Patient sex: M
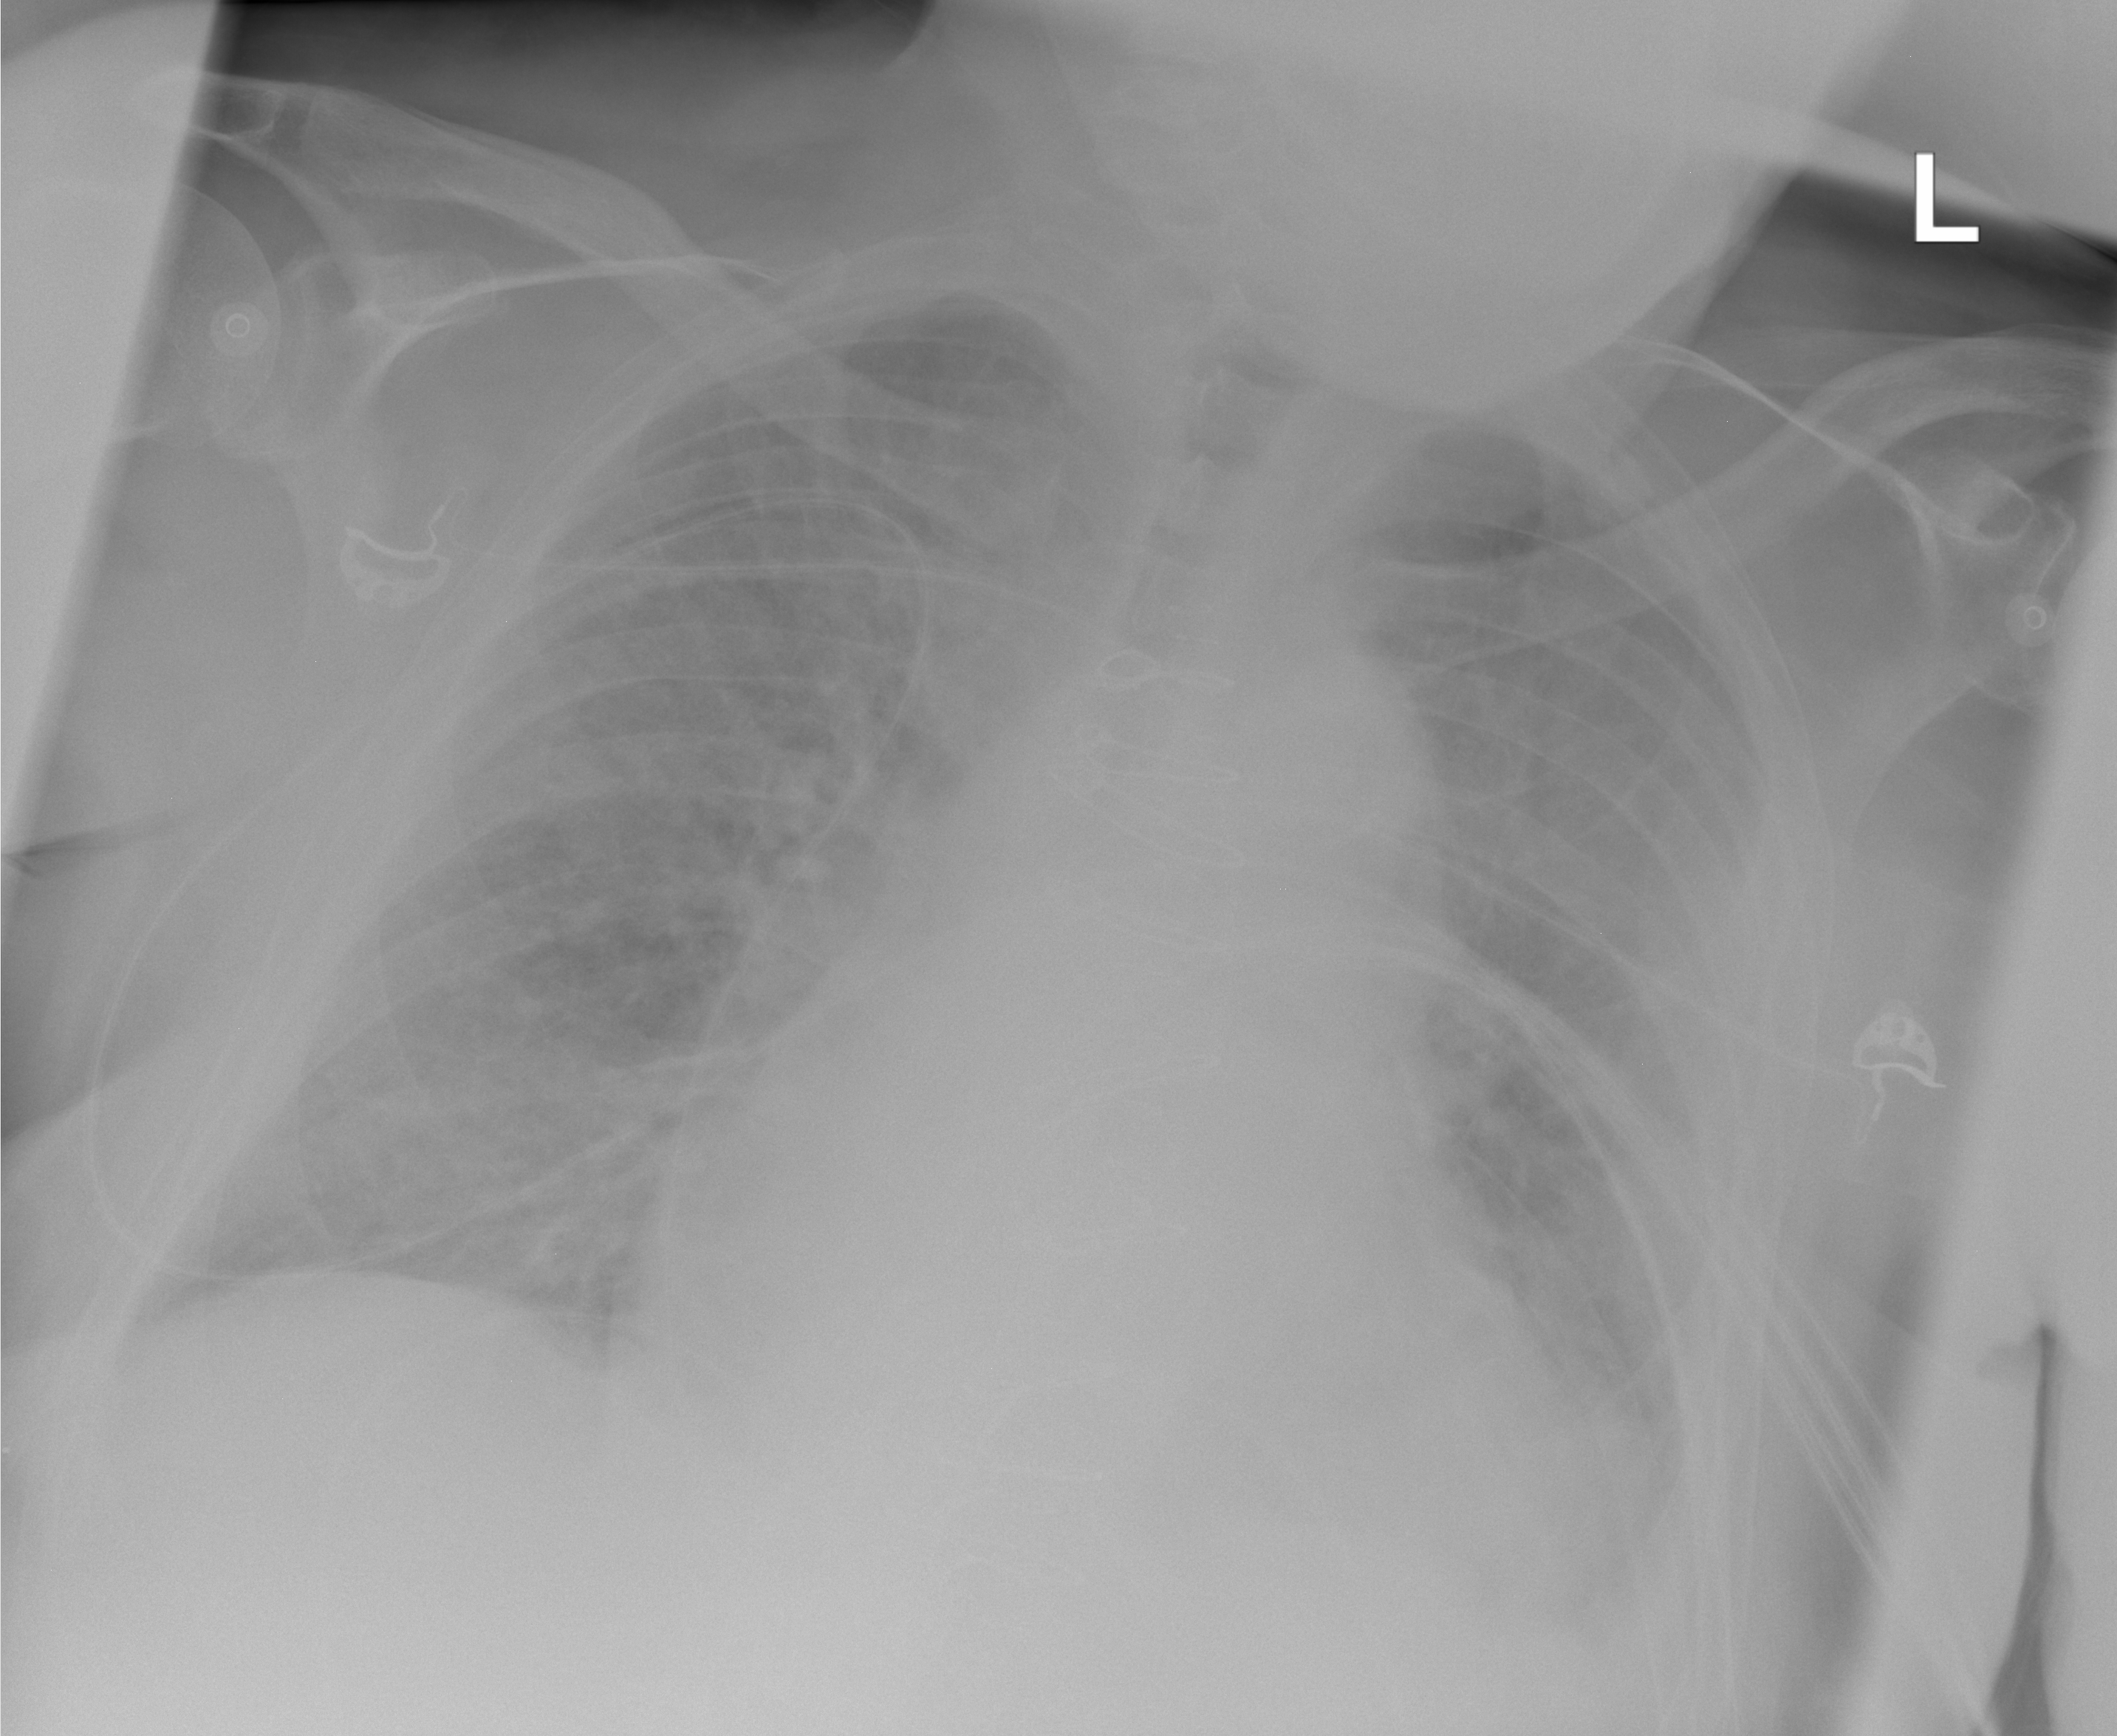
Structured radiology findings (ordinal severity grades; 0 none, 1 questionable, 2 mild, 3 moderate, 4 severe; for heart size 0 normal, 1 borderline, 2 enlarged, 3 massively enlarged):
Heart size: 3
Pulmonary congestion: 3
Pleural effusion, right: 0
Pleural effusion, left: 1
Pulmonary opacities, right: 2
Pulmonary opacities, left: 2
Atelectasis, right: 2
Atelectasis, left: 2